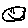
Label: smiley face